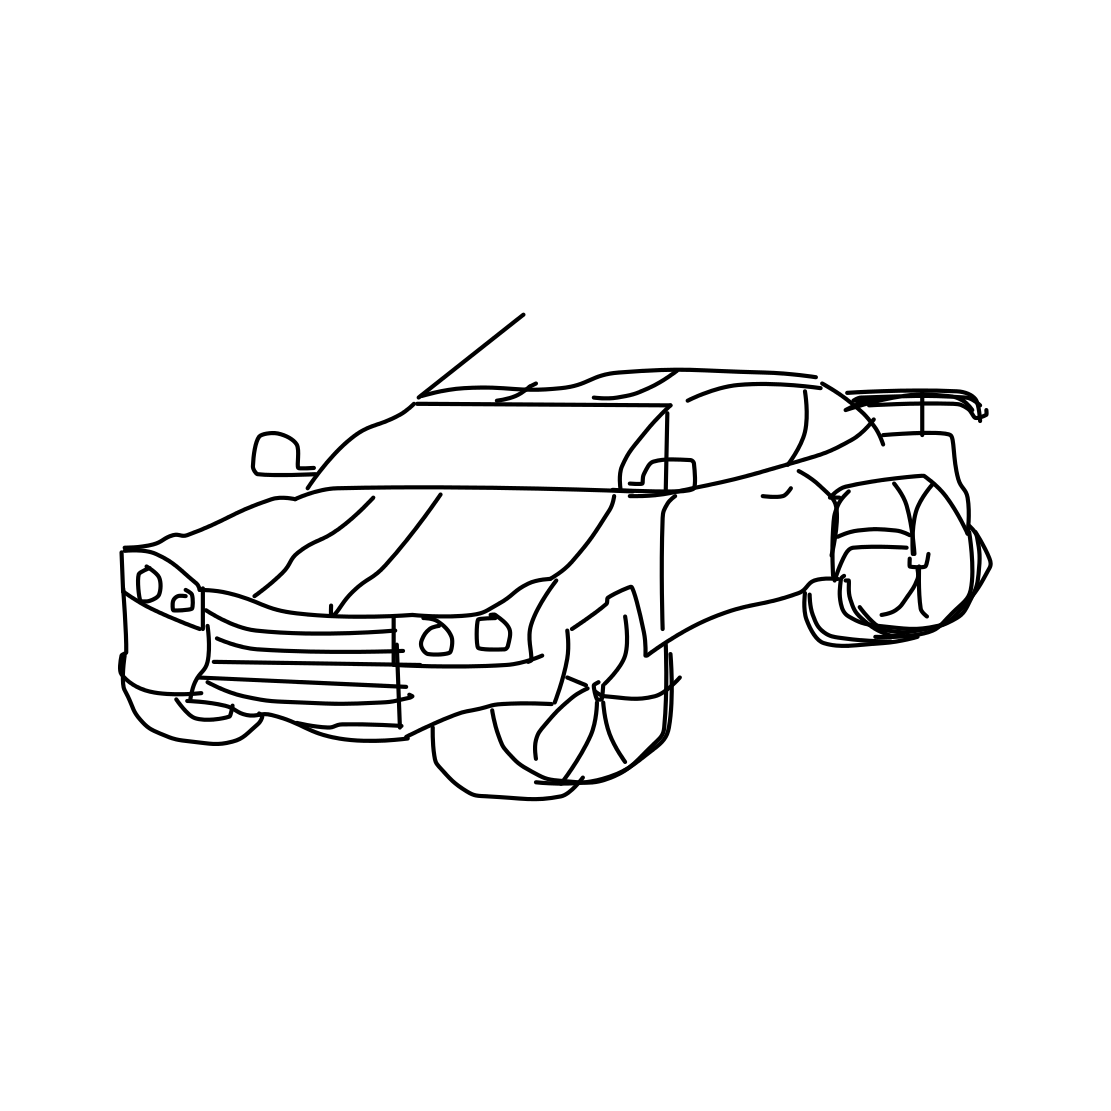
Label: race car